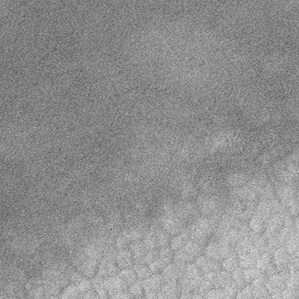
Label: frost